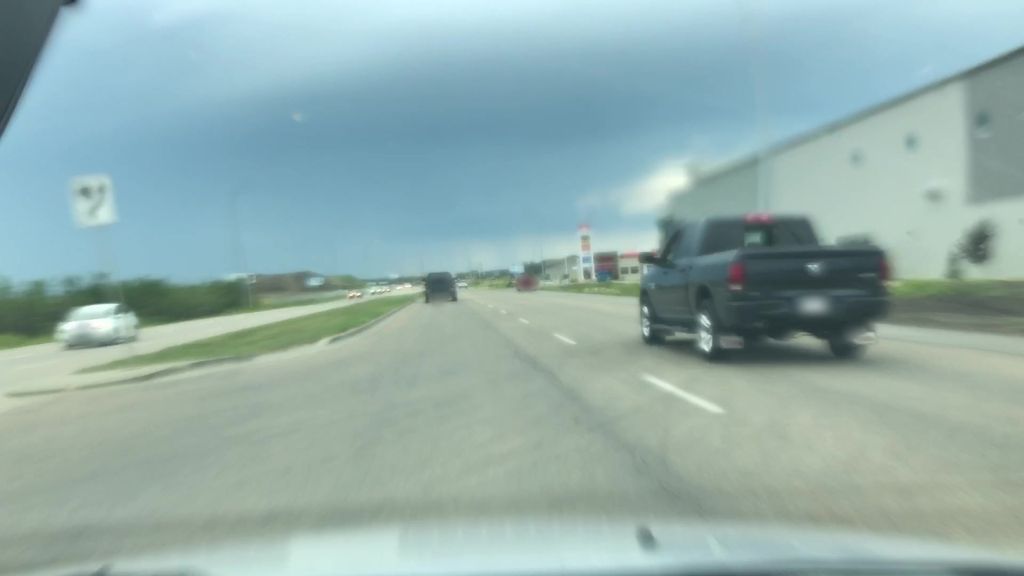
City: edmonton